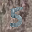
Label: 5